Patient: sex F, age 89
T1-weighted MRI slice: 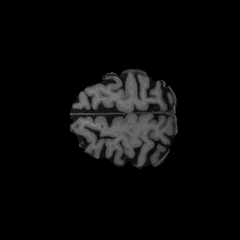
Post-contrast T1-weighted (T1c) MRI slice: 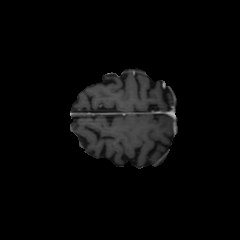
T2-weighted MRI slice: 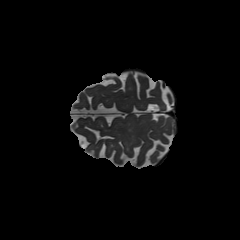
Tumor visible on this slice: no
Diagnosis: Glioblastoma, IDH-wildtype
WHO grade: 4